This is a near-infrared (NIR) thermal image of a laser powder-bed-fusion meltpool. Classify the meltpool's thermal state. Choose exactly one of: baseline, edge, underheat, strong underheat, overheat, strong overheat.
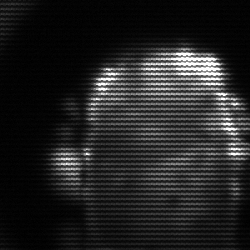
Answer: baseline